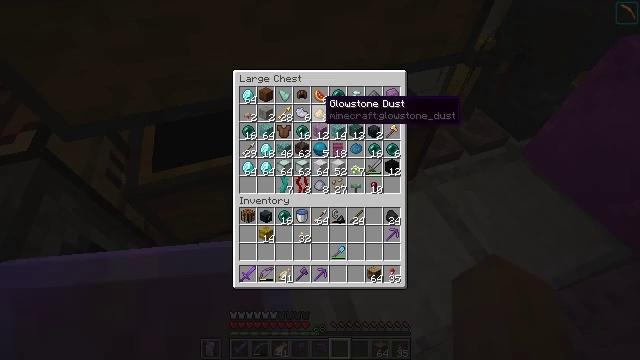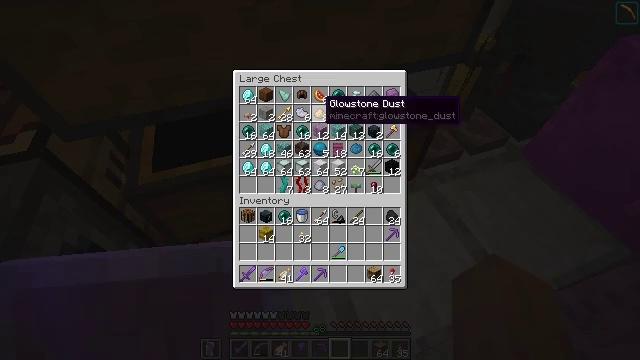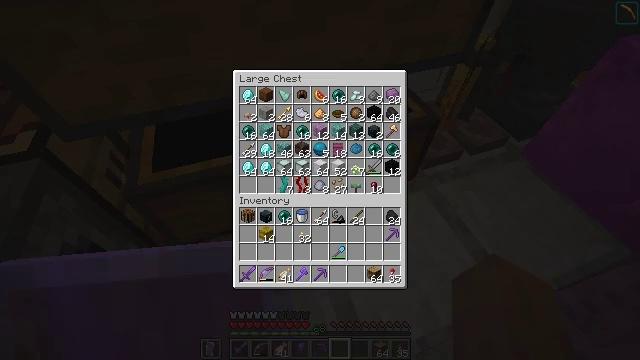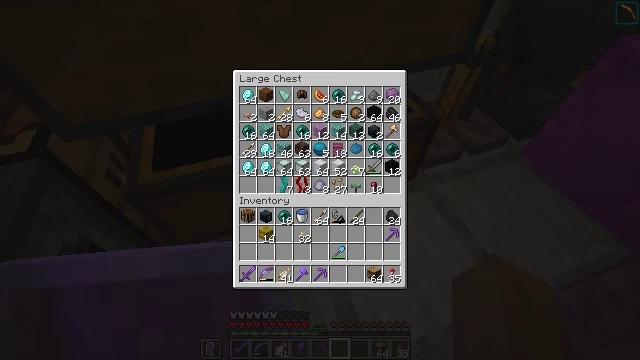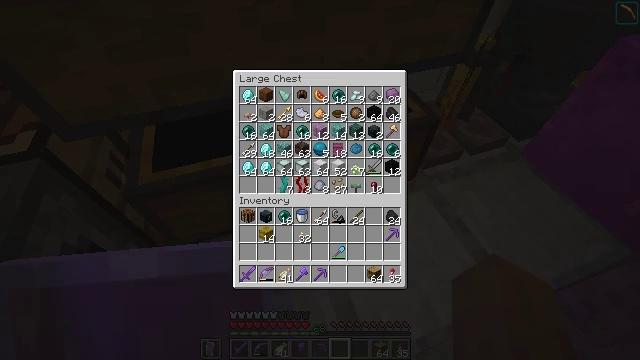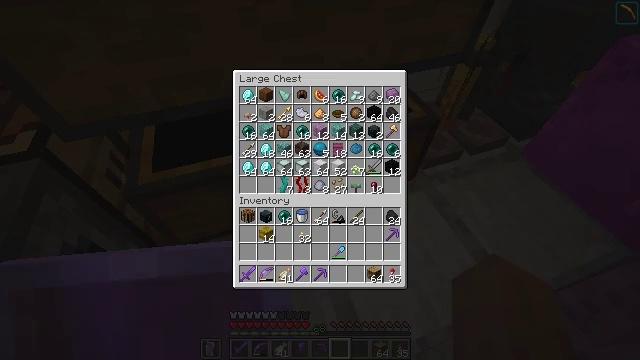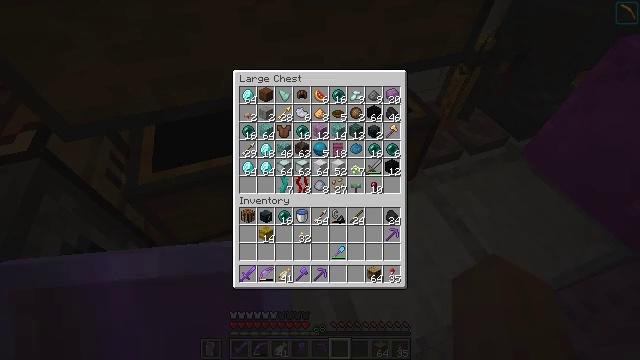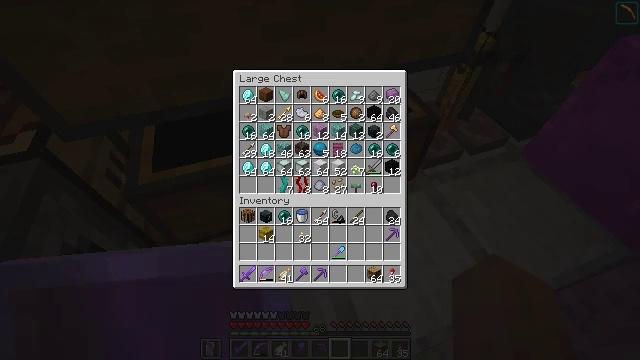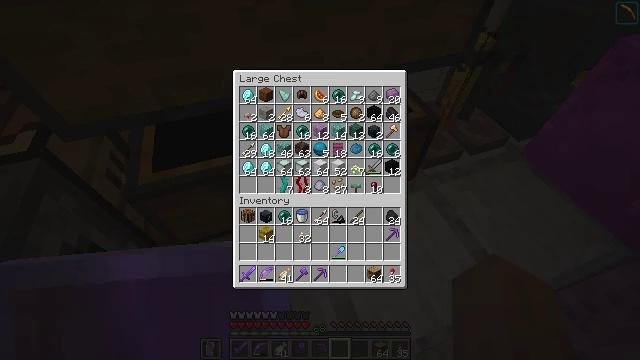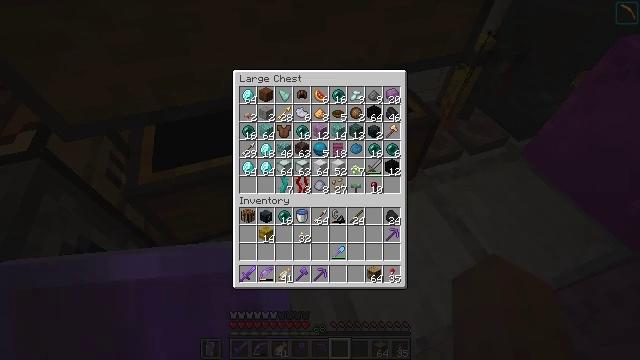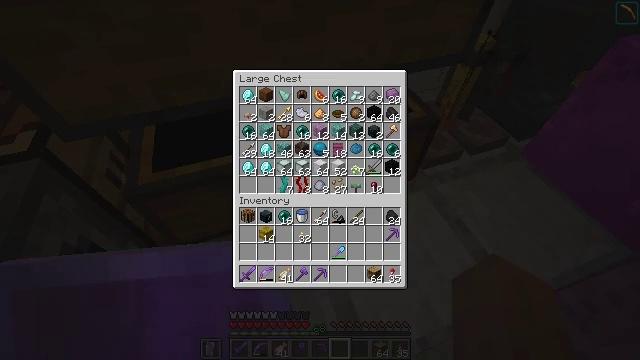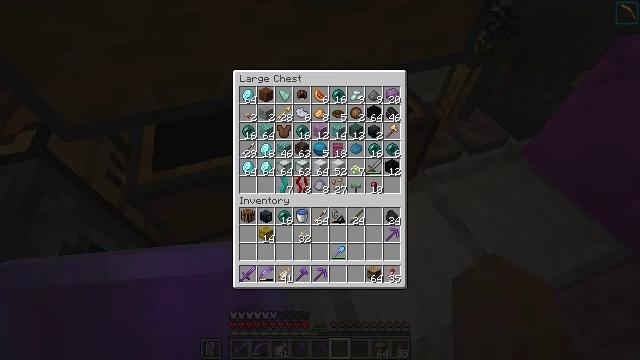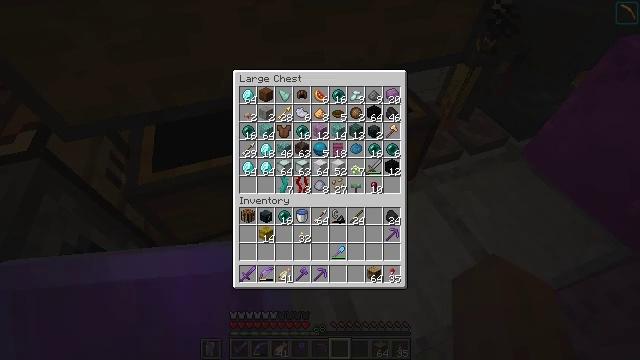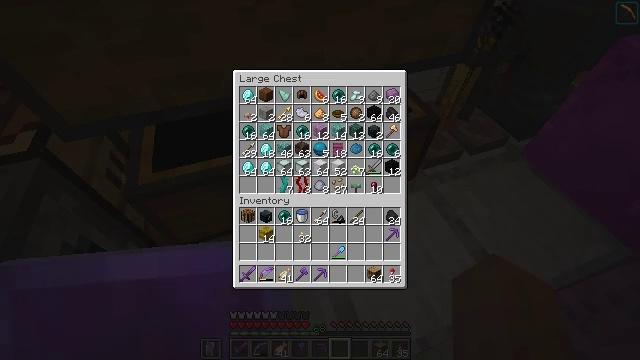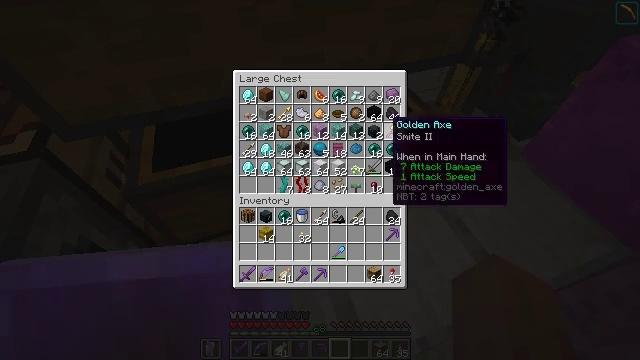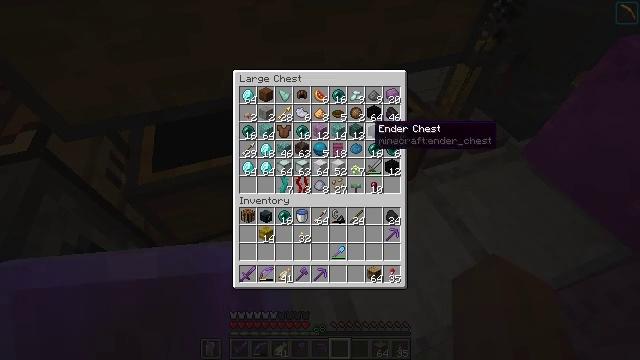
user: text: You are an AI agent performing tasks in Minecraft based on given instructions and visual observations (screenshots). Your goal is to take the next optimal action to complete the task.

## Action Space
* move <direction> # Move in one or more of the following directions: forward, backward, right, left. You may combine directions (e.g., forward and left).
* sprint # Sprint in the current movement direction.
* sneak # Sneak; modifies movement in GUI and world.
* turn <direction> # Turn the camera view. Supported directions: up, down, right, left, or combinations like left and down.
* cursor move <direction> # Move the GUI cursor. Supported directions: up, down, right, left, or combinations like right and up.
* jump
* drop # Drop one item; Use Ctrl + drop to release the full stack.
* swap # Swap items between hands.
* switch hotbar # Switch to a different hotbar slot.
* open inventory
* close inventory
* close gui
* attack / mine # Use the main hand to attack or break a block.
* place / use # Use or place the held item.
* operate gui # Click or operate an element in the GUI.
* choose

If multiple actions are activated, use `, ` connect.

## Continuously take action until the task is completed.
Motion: motion action
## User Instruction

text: Assemble the ingredients to make a soul campfire.
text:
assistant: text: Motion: open gui
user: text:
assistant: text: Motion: cursor move right
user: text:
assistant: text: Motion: no_op
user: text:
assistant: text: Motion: no_op
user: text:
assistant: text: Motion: no_op
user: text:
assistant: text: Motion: no_op
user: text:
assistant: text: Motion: no_op
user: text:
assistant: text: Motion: no_op
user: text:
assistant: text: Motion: no_op
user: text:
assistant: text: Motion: no_op
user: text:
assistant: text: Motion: cursor move left
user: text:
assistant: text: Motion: cursor move left and down
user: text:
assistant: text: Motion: cursor move left
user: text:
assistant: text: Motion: cursor move left and down
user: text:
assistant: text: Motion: cursor move left
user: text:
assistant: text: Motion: cursor move left
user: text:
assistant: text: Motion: cursor move left
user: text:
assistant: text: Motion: no_op
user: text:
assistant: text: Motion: cursor move left
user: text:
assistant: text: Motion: cursor move left
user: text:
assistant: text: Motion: cursor move left
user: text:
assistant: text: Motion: no_op
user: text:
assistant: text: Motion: no_op
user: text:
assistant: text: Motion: no_op
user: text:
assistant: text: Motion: no_op
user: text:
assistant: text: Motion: no_op
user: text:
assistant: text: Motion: no_op
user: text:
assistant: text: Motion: no_op
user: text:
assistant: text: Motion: no_op
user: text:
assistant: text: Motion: operate gui